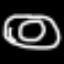
Label: donut